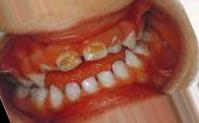
Condition: Caries